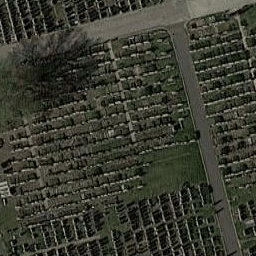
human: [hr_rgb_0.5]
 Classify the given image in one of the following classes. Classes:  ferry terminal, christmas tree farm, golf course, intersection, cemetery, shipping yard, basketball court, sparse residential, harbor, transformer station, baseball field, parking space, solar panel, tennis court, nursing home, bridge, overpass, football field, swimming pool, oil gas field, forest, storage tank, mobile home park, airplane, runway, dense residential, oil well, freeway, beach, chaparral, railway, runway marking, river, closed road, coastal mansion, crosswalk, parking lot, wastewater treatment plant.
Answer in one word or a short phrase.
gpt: cemetery